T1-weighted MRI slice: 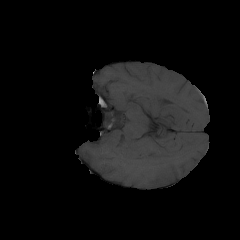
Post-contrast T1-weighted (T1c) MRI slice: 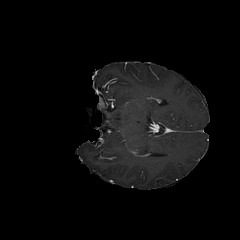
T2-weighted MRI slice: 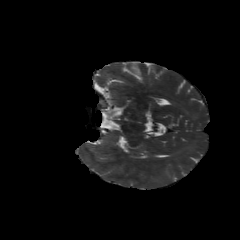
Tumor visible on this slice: no